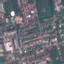
Land use / land cover: Residential